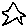
Label: star